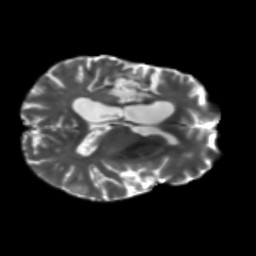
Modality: T2w
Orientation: axial
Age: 58
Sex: male
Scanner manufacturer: siemens
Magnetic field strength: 3 T
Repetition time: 5.25 s
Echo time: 0.08 s